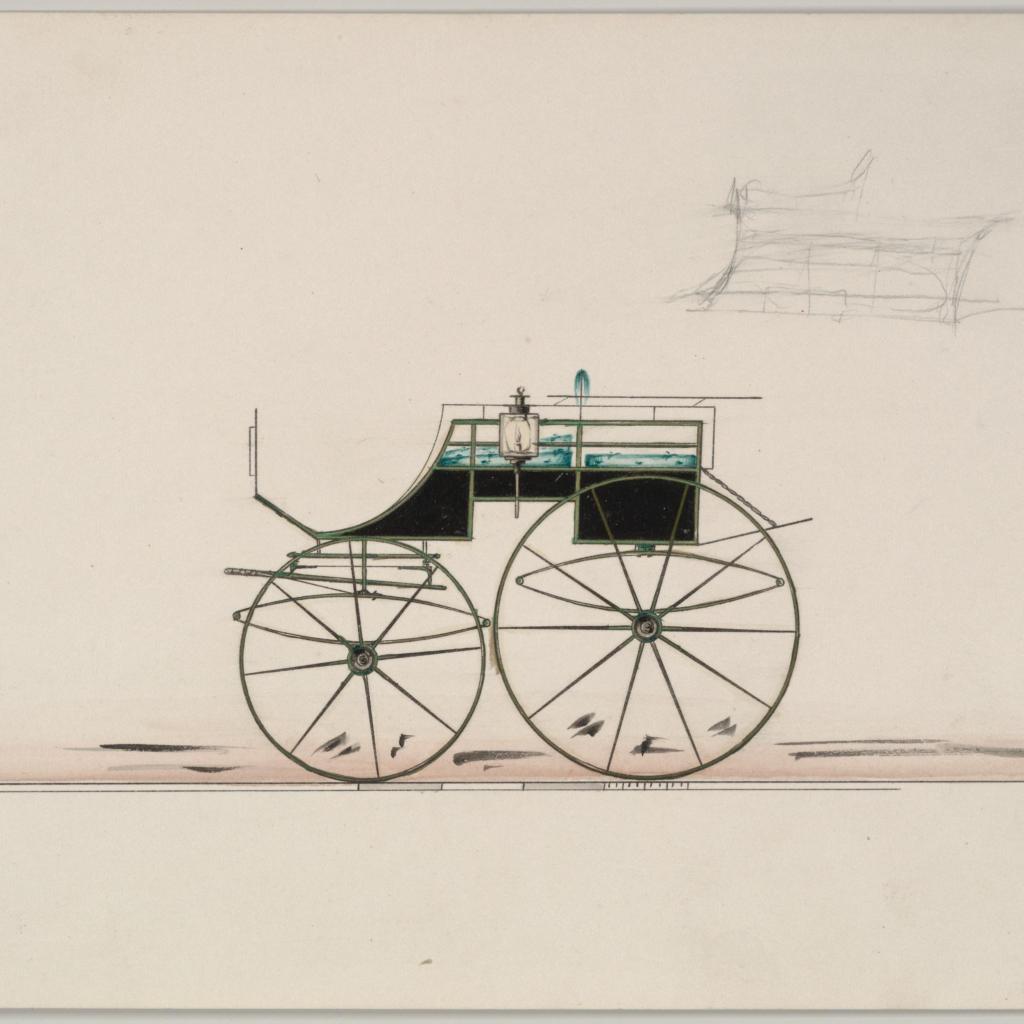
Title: Design for 4 seat Phaeton, no top (unnumbered)
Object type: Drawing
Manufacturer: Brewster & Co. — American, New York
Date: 1850–70
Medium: Pen and black ink, watercolor and gouache with gum arabic
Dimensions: sheet: 6 1/16 x 8 13/16 in. (15.4 x 22.4 cm)
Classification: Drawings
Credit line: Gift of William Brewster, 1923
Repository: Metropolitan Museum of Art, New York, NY